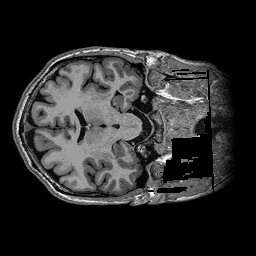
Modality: T1w
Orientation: axial
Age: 39
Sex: male